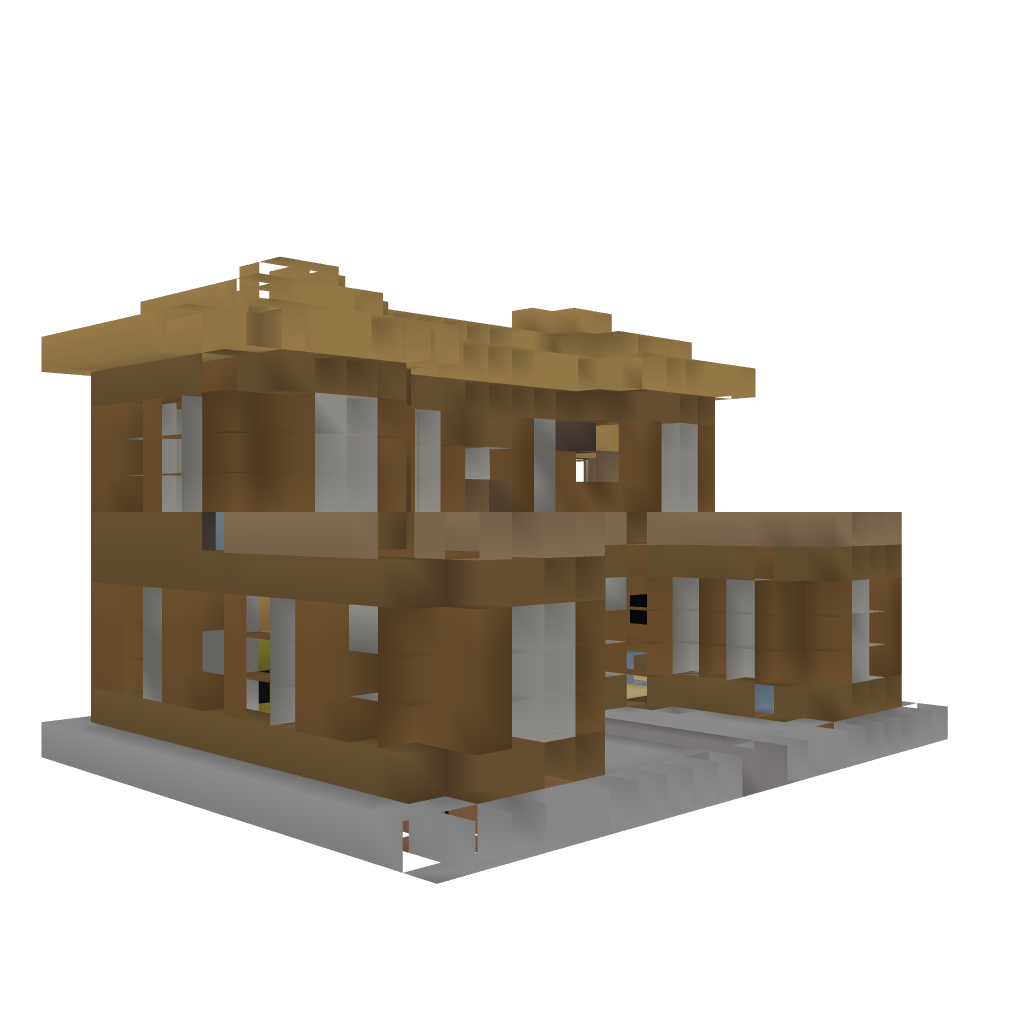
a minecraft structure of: House #6